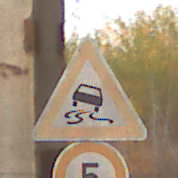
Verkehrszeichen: SchleuderOderRutschgefahr
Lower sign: Geschwindigkeit5
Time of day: SunriseSunset
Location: Roofed (Suburban)
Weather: Clear
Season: NotSpecified
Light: Natural